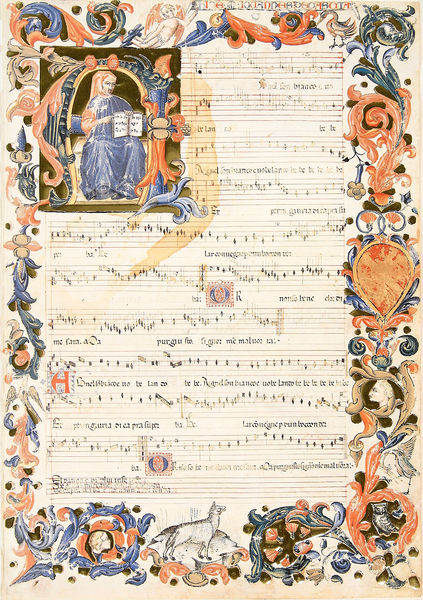
Titel: Codex Squarcialupi
Künstler: Squarcialupi Codex Meister
Institution: Florenz, Bibliotheca Medicea Laurenziana
Schlagwörter: blau, blätter, kopf, mann, vogel, weiß, wolf, blumen, bunt, frau, köpfe, orange, schwarz, zeichnung, blüten, hund, rot, tier, tiere, ornament, halten, rahmen, bild, kirche, figur, mantel, sitzend, gesang, musik, engel, ranken, ton, schrift, papier, ente, noten, notenblatt, verzierung, lamm, schaf, buch, seite, text, buchstabe, initiale, fleck, anfang, wappen, zeilen, gerahmt, eule, handschrift, umrahmt, lied, kamel, katholisch, choral, notation, notenlinien, melodie, nien, a, gregorianisch, graduale